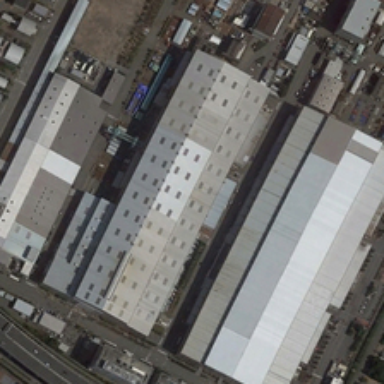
There are two large factories in the factory .